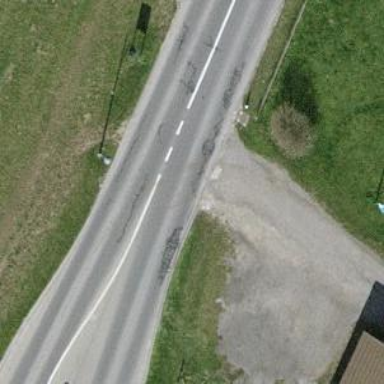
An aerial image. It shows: Secondary road with asphalt surface.